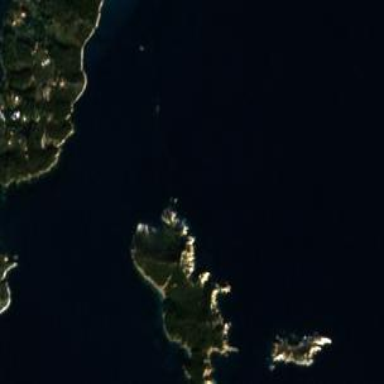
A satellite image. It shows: Breathtaking coastline.